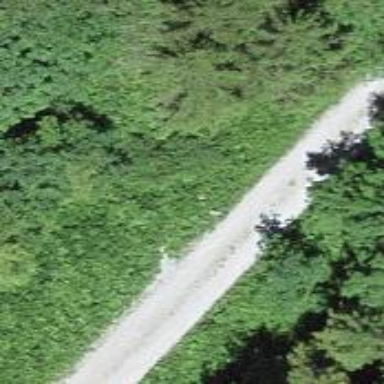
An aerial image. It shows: Paved driveway track with grade2 track type.